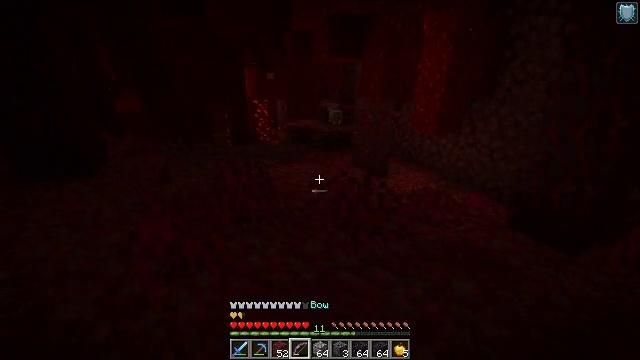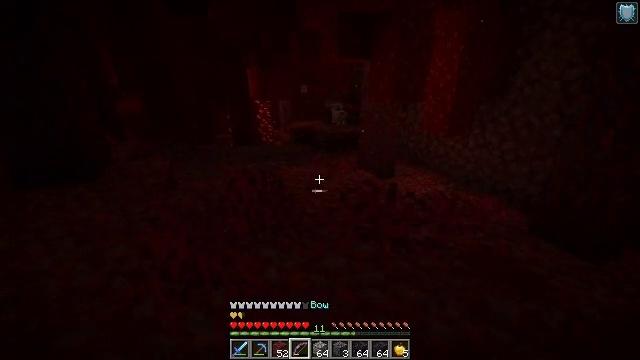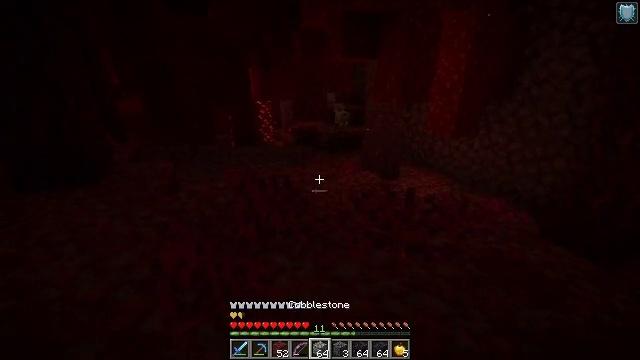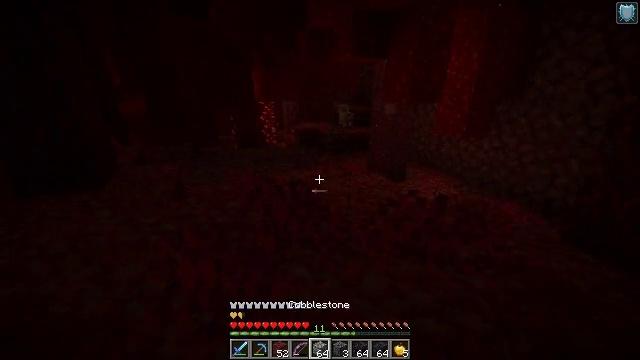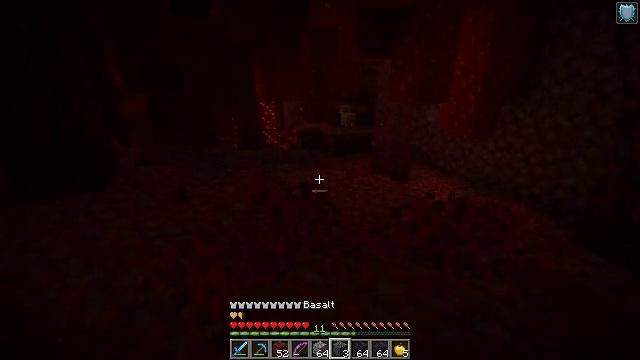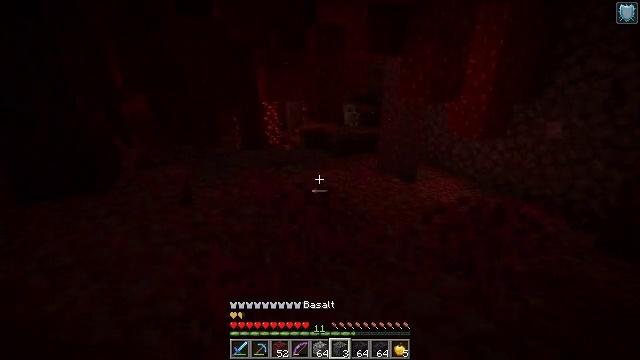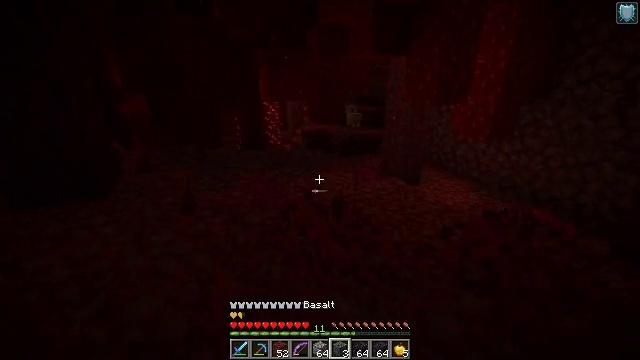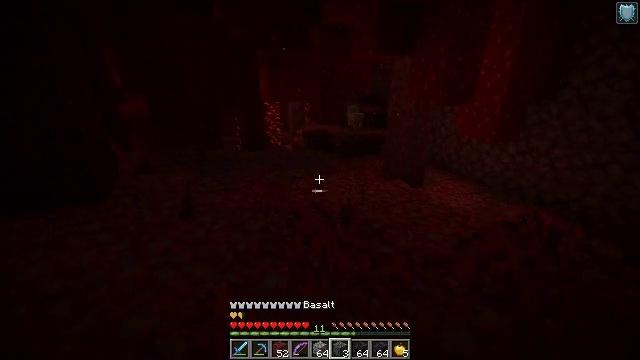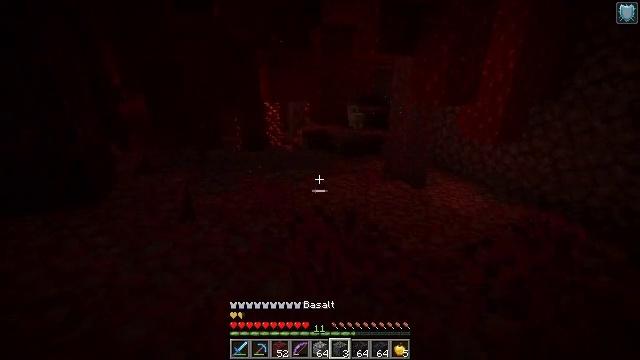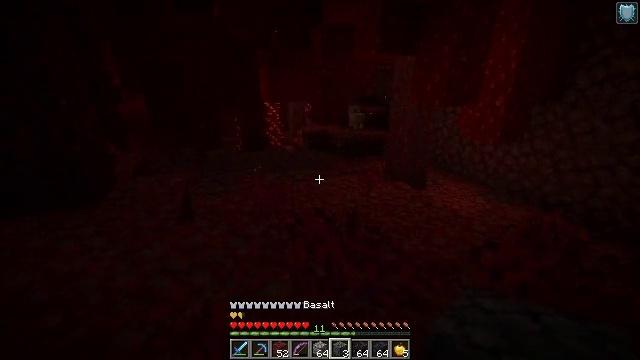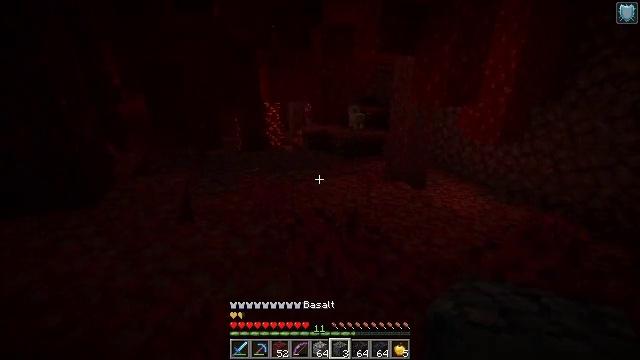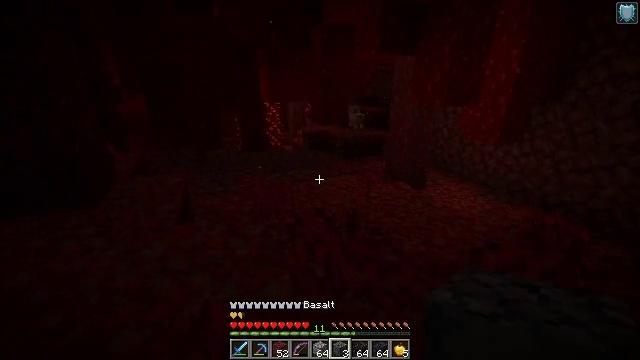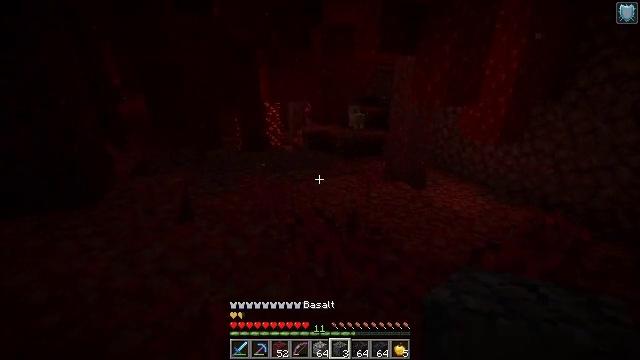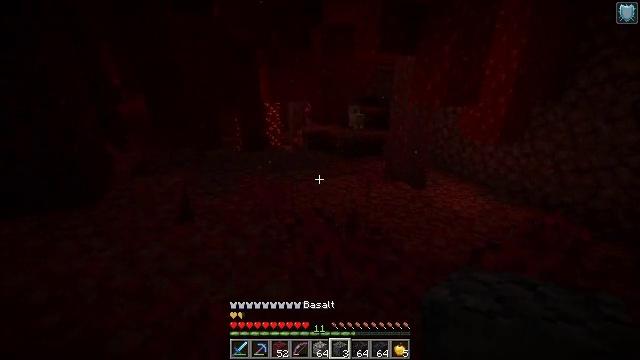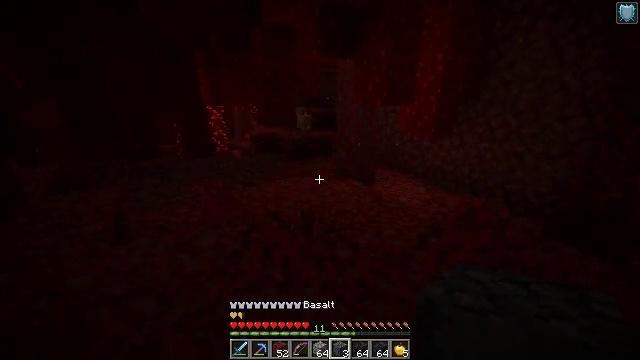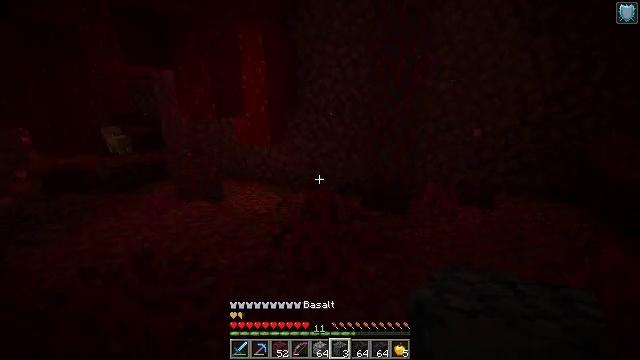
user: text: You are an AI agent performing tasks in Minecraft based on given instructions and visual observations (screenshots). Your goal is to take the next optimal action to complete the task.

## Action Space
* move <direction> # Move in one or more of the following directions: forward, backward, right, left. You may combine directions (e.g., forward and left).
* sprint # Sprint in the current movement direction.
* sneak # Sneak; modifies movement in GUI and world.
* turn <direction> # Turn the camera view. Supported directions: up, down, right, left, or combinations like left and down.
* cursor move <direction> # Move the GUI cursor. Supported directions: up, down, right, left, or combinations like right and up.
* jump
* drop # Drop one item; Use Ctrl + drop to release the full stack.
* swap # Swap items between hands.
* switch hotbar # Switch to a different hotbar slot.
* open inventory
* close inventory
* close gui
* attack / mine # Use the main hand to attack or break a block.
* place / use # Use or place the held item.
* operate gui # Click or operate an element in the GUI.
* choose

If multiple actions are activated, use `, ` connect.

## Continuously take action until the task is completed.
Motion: motion action
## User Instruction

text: Remove a golden apple from the inventory.
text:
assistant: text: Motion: move forward and move left
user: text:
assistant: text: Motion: move forward and move left
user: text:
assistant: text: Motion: move forward and move left
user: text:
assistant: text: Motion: move forward and move left
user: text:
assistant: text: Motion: move forward and move left
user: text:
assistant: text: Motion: move forward
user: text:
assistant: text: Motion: no_op
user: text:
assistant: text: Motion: no_op
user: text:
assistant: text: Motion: no_op
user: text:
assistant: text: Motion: no_op
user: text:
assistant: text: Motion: no_op
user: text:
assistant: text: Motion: no_op
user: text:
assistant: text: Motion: no_op
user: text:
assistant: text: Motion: turn right
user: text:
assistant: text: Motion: move right, turn right and up
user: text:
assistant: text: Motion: move right, turn right
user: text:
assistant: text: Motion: move right, turn right
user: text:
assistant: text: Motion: move right, turn right
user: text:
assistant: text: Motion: move right, turn right
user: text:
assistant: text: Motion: move forward and move right
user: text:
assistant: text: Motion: move forward and move right
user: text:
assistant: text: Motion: move forward and move right
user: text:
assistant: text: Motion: move forward and move right
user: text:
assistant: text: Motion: move forward and move right
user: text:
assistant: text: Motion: move forward and move right
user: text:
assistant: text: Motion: move forward and move right
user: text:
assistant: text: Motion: move forward and move right, turn left
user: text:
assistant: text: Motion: move forward and move right, turn left
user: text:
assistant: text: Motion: move forward and move right, turn left and up
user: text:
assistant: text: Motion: move forward and move right, turn left and up